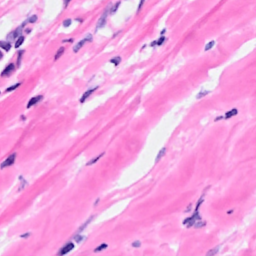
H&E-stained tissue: Breast